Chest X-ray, PA view. Patient: 59 years old, sex F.
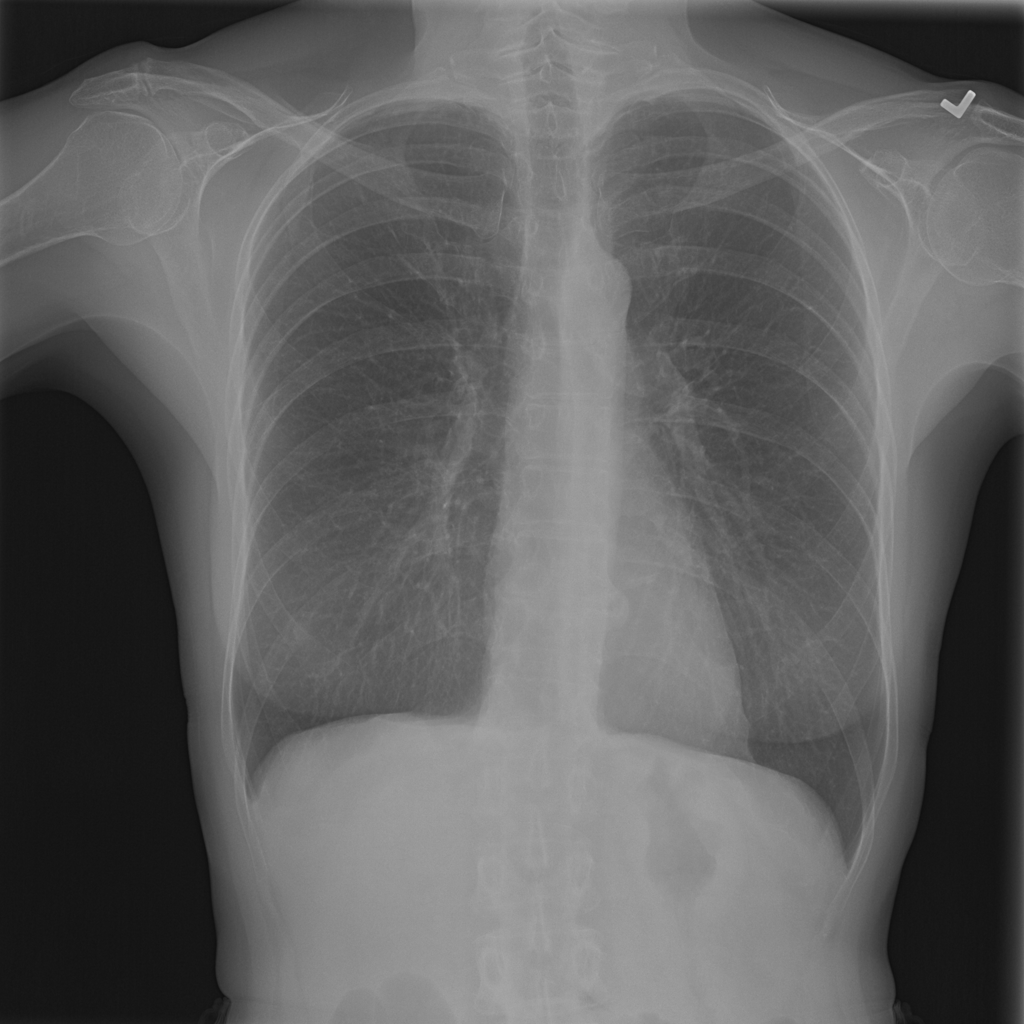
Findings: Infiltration